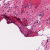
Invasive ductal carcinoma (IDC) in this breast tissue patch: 0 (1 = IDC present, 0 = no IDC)